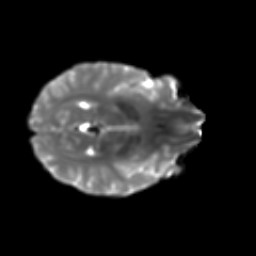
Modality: T2w
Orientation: axial
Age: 20
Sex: female
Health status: ill
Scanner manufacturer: ge
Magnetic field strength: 3 T
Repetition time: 6.956 s
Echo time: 0.0823 s